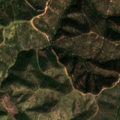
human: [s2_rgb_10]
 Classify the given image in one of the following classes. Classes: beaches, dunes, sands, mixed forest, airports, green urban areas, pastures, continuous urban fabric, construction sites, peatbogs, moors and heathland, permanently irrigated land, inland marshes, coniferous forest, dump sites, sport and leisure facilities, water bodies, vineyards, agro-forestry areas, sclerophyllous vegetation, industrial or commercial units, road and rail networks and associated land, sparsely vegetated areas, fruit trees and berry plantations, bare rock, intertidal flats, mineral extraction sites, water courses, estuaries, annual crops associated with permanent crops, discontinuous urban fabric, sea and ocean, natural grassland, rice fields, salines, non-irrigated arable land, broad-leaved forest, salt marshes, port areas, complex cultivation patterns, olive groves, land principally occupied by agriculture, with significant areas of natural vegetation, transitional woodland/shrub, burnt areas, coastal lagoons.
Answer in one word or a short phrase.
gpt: broad-leaved forest, transitional woodland/shrub